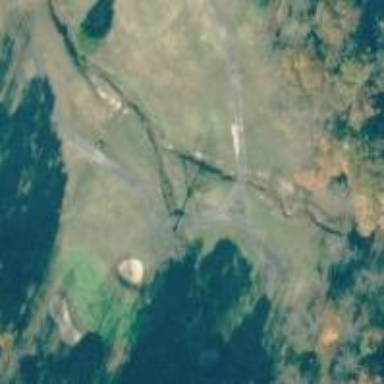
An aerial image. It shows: Service road used as golf cart path.